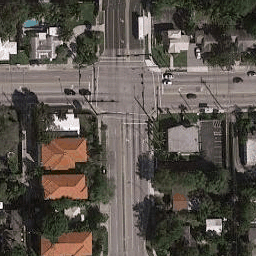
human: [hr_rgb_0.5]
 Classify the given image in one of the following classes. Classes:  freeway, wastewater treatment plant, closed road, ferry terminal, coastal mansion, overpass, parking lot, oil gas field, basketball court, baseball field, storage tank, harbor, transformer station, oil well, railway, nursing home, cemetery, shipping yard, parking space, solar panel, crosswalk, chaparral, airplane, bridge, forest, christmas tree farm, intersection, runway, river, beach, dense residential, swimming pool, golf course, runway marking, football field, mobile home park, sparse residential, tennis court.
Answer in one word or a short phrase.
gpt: intersection